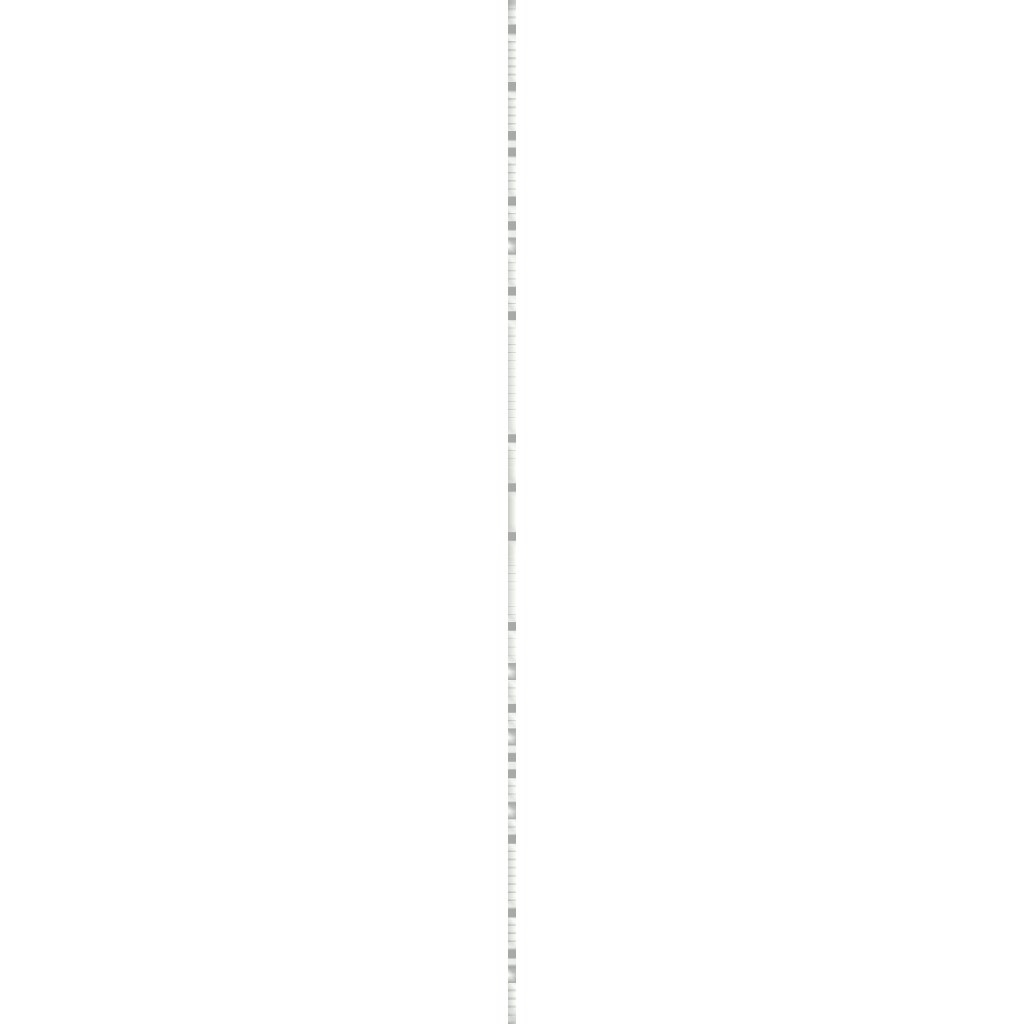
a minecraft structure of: Chelsea Badge Pixel Art